Question: I have a flex list, nothing fancy:
'''
<s:List id="list" left="0" right="0" top="0" bottom="0" borderVisible="false"
dataProvider="{data}" labelField="1" textAlign="left"
itemRenderer="MXML.ItemRenderers.ListItemRenderer" horizontalScrollPolicy="off">
<s:layout>
<s:VerticalLayout horizontalAlign="left"/>
</s:layout>
</s:List>
'''
The following ActionScript code snippets are used to automatically scroll to the bottom of the list when the content does not fit in the visible area. Note that only 1 of these code snippets is used at any given time, but they both have the same effect.
Snippet 1:
'''
list.validateNow();
list.ensureIndexIsVisible(data.length-1);
'''
Snippet 2:
'''
list.validateNow();
list.layout.verticalScrollPosition += list.layout.getVerticalScrollPositionDelta(NavigationUnit.END);
'''
The problem is that these snippets do not scroll completely to the bottom of the list. To illustrate this, I have attached an image: the result on the list after the execution of the above snippets (they both give the same result).

Any help with this problem would be appreciated.
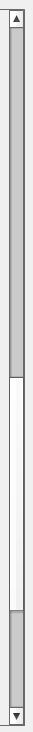
Answer: Scrolling to the bottom of a List can be tricky especially when renderers are of different heights, see this blog post for an example of how to accomplish this: <URL>